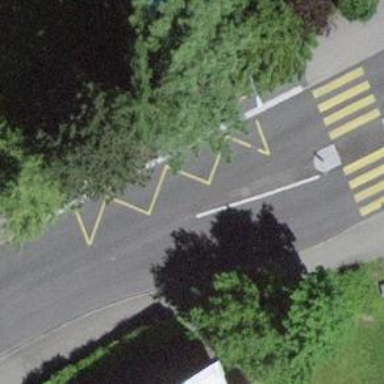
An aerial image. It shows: Bus stop with sheltered platform for public transport.